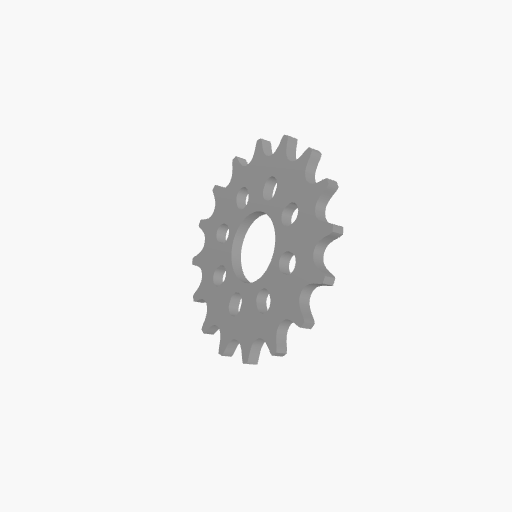
Part: HubMountAcetalSprocket16T